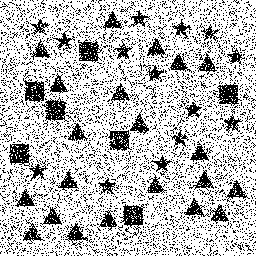
Squares: 7
Triangles: 21
Stars: 14
Total shapes: 42